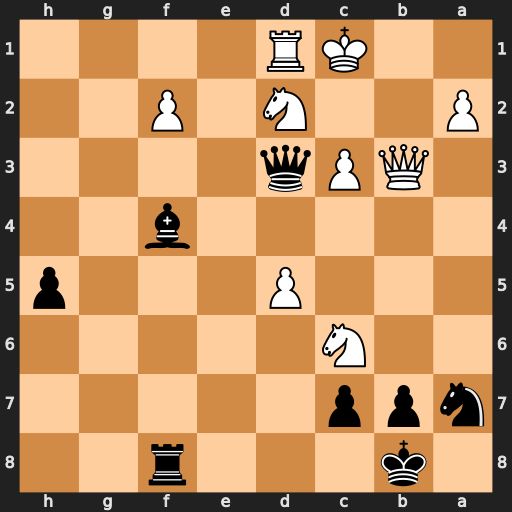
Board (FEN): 1k3r2/npp5/2N5/3P3p/5b2/1QPq4/P2N1P2/2KR4
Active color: b
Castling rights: -
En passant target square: -
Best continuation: Nxc6 dxc6 b6